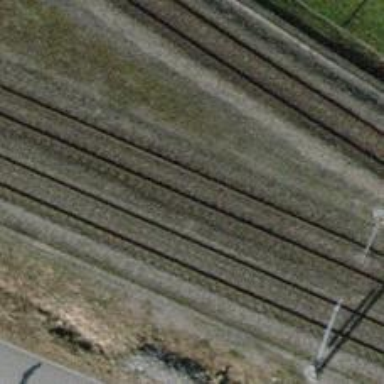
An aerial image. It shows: Single railway track with electrified contact line.